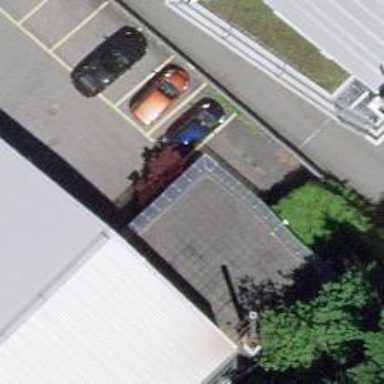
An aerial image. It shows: Industrial building.